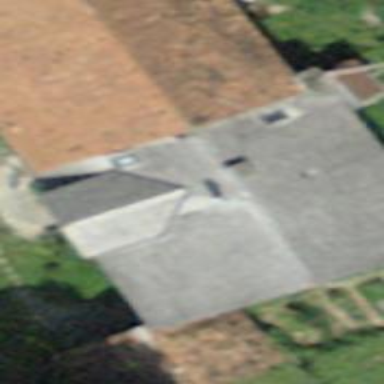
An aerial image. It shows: Farm building.